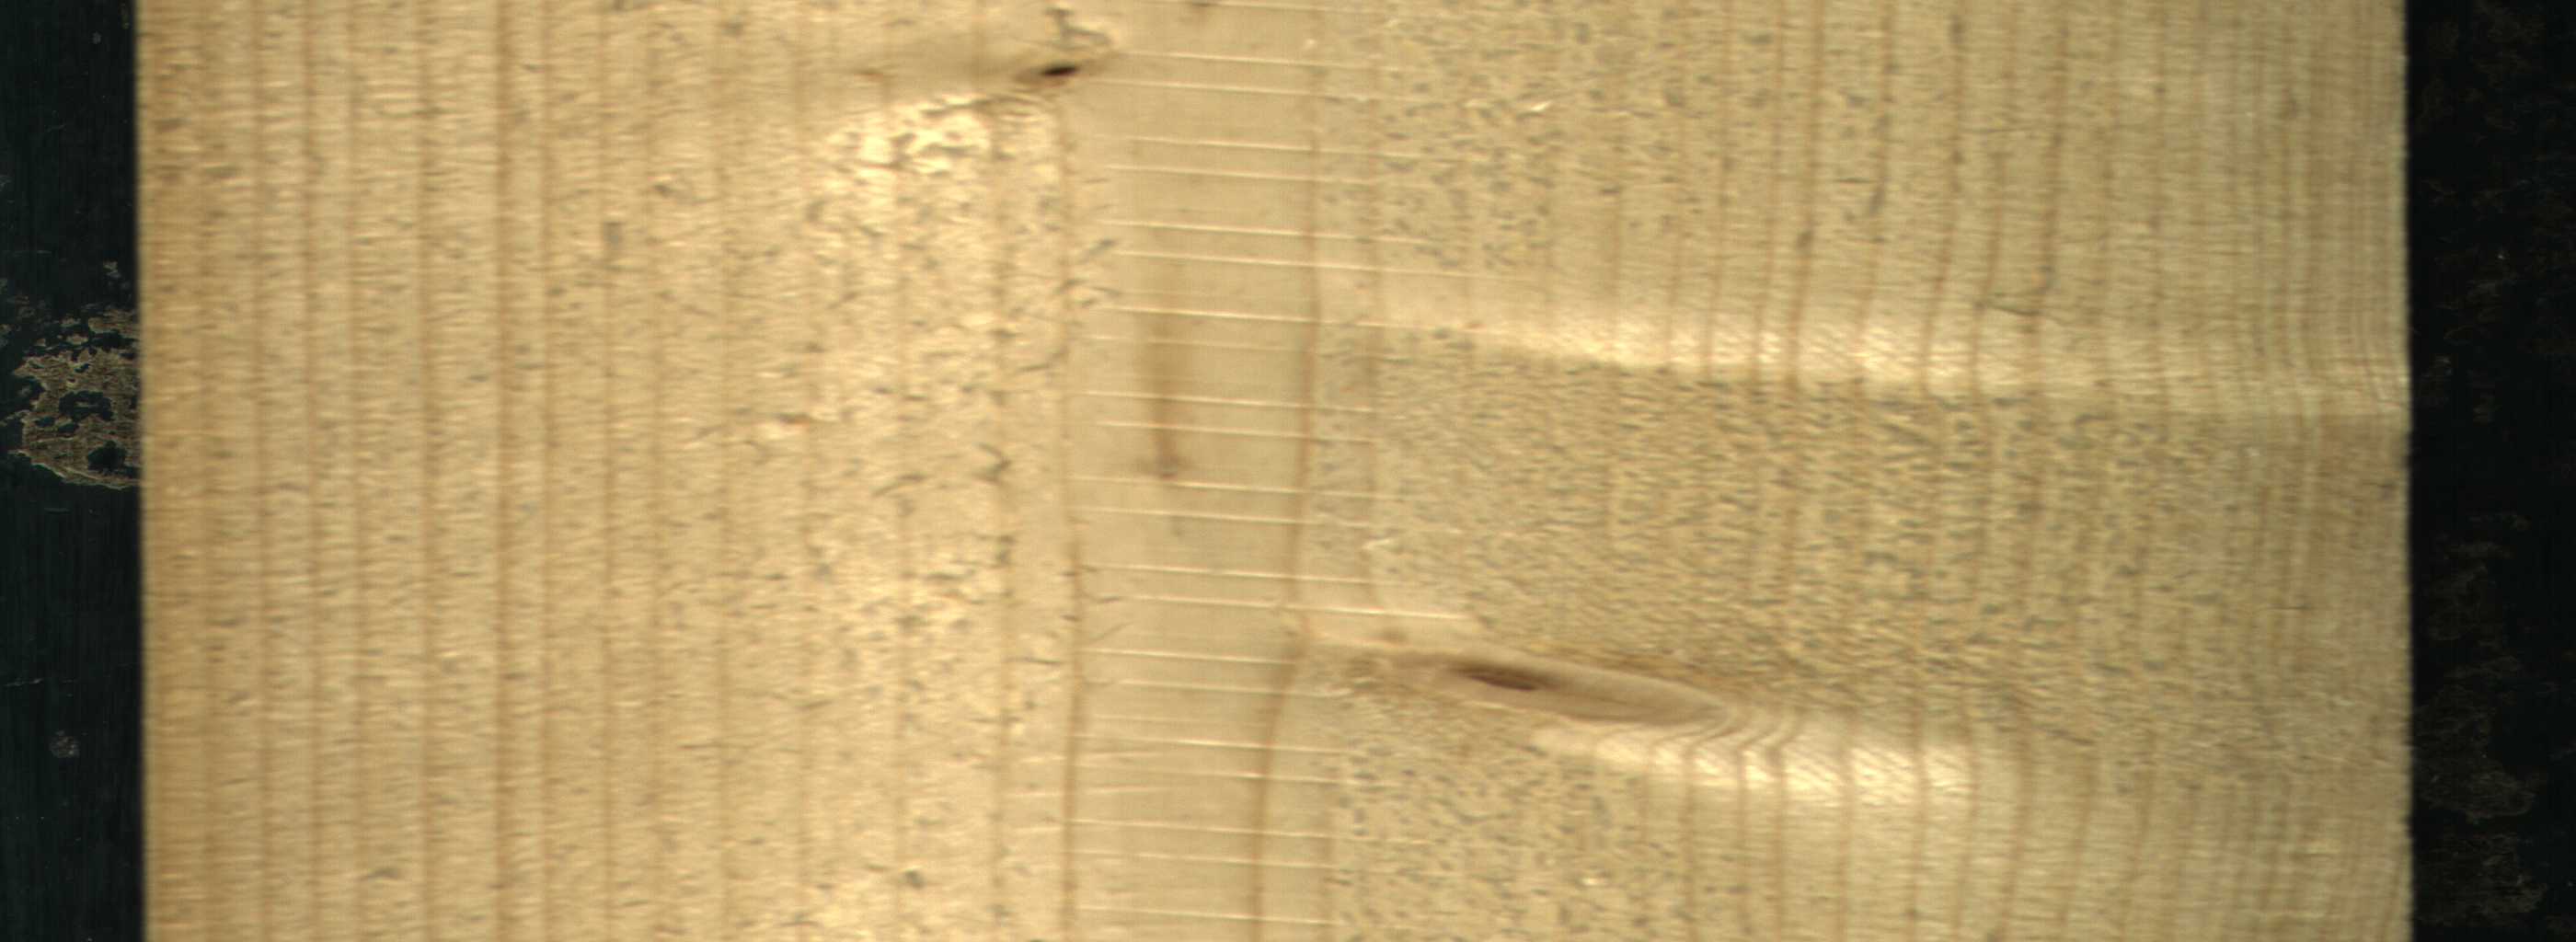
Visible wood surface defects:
Live_Knot